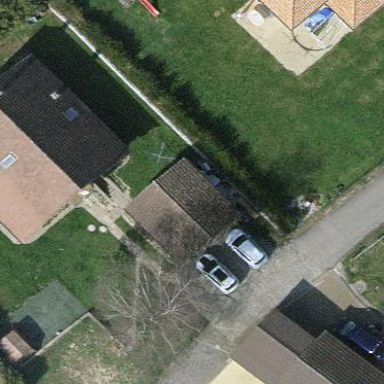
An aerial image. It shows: Garage building.